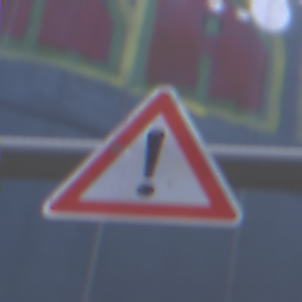
Verkehrszeichen: Gefahrenstelle
Umgebung: Outdoor, Urban
Tageszeit: MorningAfternoon
Wetter: PartlyCloudy
Licht: Natural
Jahreszeit: NotSpecified
Kontrast: LowContrast